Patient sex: M
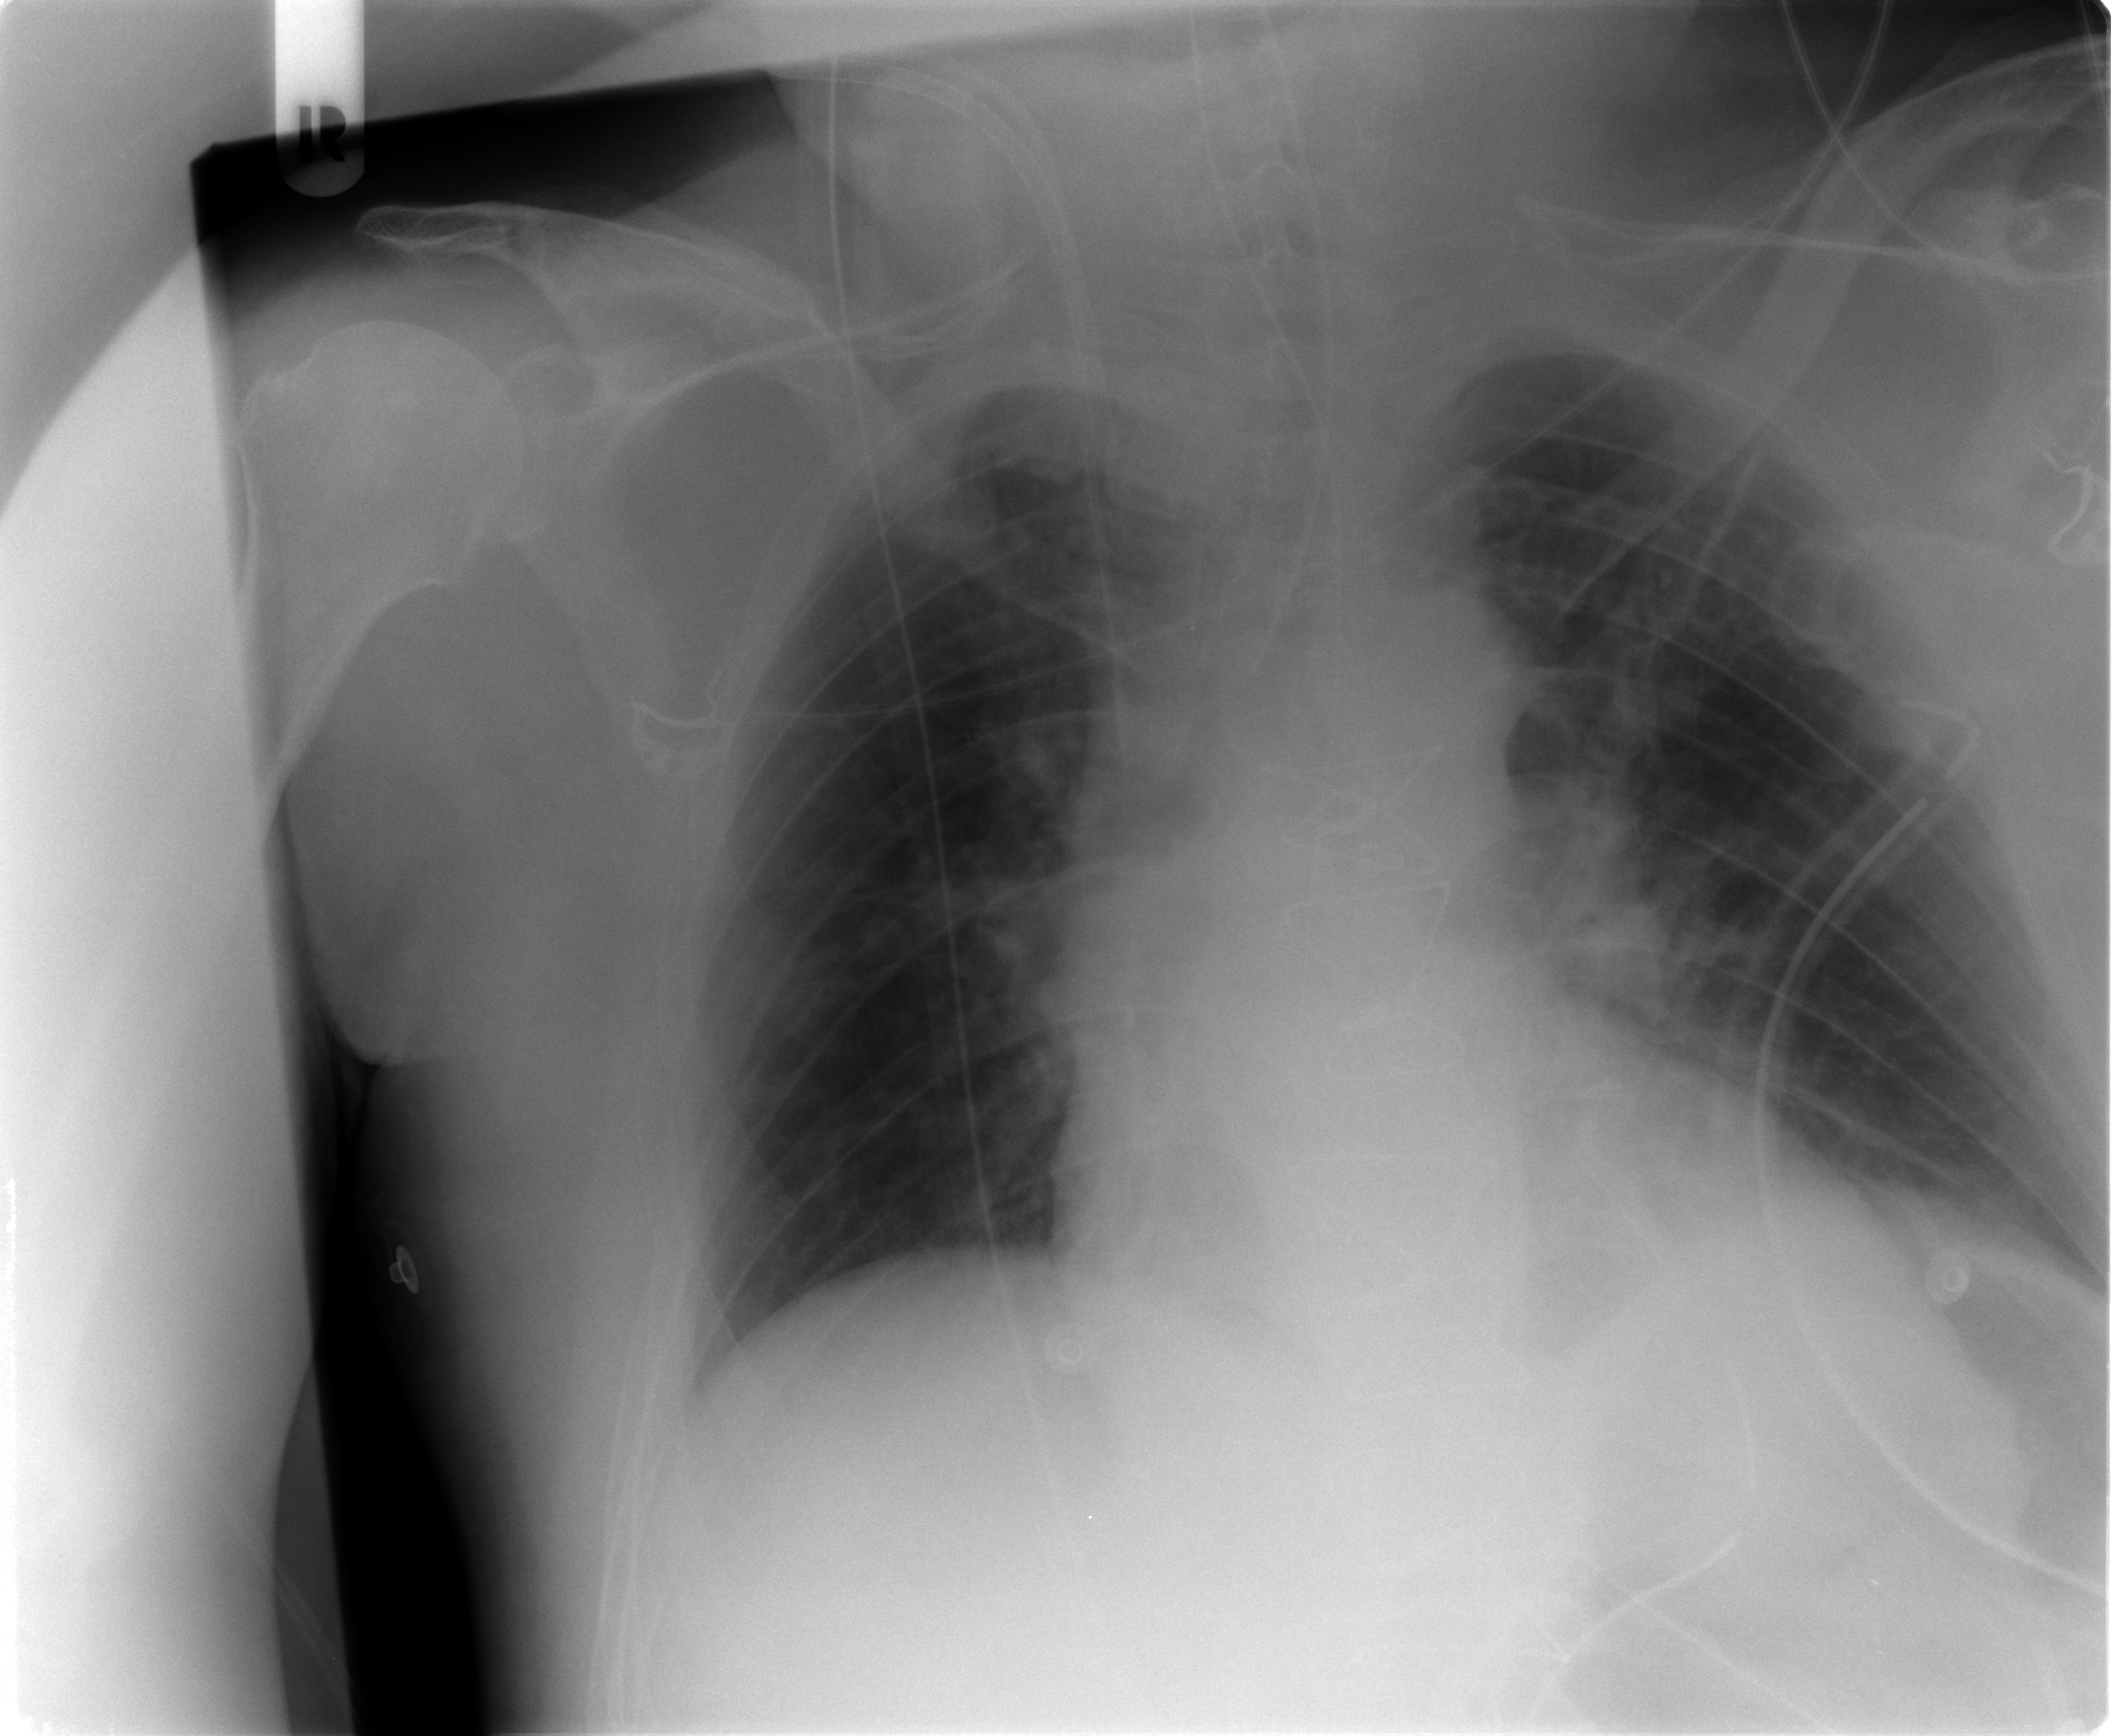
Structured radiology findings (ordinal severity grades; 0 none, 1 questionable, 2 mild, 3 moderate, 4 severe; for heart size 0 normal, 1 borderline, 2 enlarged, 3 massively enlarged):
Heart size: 0
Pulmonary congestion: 2
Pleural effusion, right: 0
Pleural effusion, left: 2
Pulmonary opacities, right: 0
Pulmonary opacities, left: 0
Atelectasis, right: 0
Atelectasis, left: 2